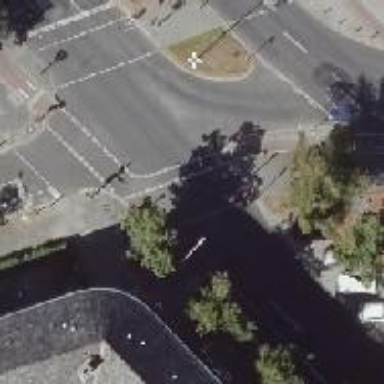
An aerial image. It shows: Secondary road with asphalt surface. There is separate track for cyclists on the right and sidewalks on both sides.